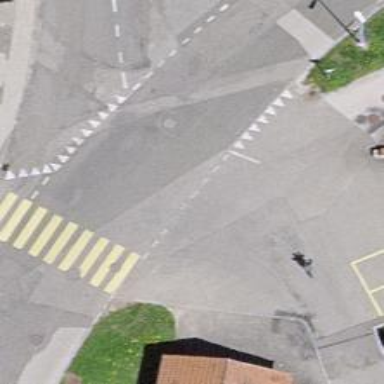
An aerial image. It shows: Road with "give way" sign.